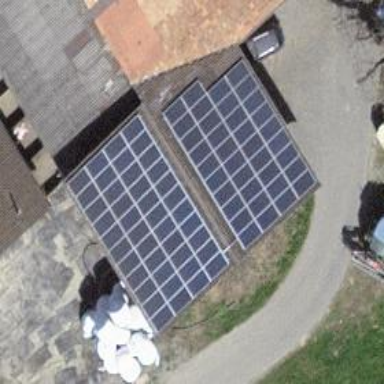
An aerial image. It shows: Solar power generator.